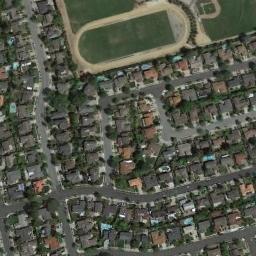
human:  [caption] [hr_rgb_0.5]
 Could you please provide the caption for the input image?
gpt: There are many buildings next to the ground track field .

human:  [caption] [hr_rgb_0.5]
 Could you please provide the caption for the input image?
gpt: There is a road beside the track and field .

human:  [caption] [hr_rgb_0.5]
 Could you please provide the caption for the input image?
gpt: Track and field and lawn are next to the residential area, Surrounded by a lot of vegetation .

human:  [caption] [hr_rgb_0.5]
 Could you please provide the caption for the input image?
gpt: The ground track field is on a lawn and is next to a residential area .

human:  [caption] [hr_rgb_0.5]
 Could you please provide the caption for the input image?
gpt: There are many buildings beside the ground track field with a yellow track .